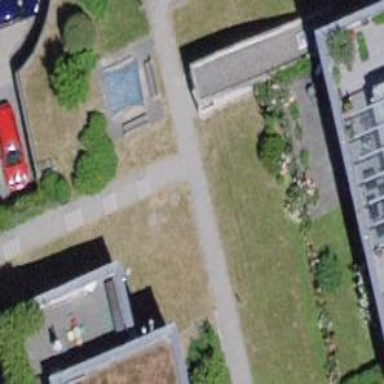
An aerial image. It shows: Footway made of paving stones.